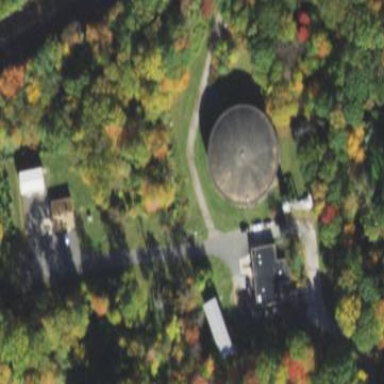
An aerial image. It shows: Water works facility.